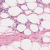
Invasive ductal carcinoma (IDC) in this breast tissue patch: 0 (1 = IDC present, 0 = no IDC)